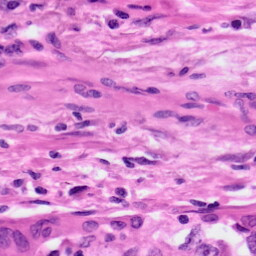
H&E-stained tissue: Lung